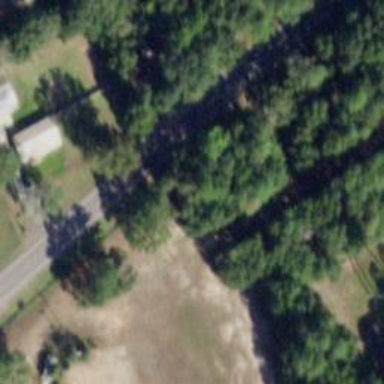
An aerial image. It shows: Abandoned road.